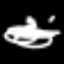
Label: squiggle